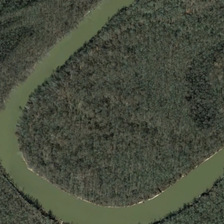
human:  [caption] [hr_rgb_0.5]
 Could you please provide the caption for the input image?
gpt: many green trees are in two sides of a curved river .

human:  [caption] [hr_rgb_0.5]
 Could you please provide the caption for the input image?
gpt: many green trees are in two sides of a curved river .

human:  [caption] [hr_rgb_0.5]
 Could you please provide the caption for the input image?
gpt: many green trees are in two sides of a curved river .

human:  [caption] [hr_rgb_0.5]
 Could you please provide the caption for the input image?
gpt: many green trees are in two sides of a curved river .

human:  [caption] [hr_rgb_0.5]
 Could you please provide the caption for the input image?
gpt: many green trees are in two sides of a curved river .